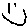
Label: smiley face